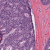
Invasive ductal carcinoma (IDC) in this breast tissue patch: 0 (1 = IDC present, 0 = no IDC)